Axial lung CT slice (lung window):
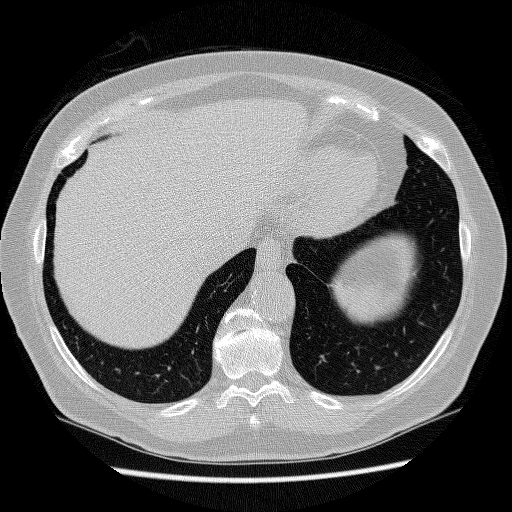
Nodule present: no